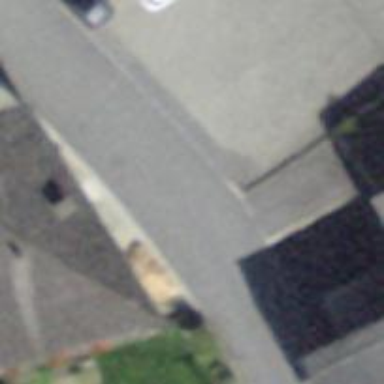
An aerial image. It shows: Alley classified as service road.